Interaction volume radius: 5 \u00c5
Interaction volume height: 20 \u00c5
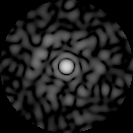
Disorder parameter: 0.8431